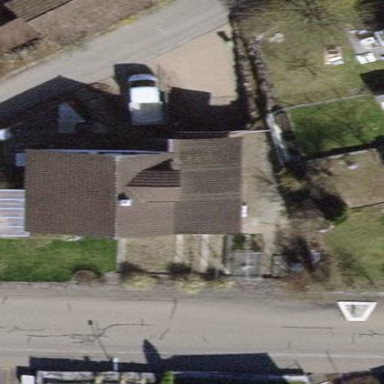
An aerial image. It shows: Building with tile roof.